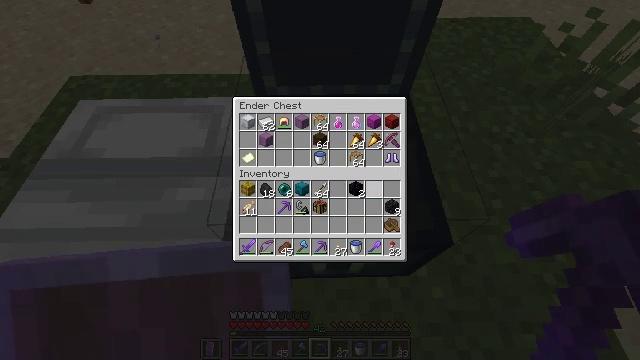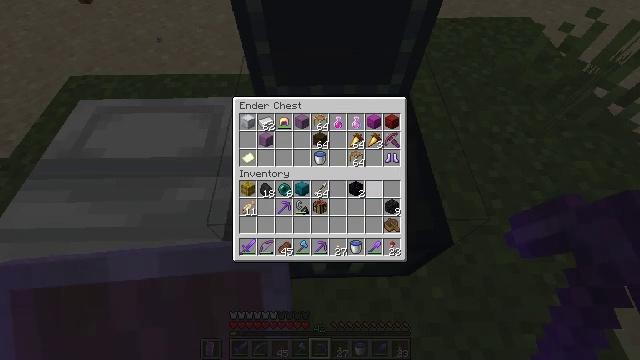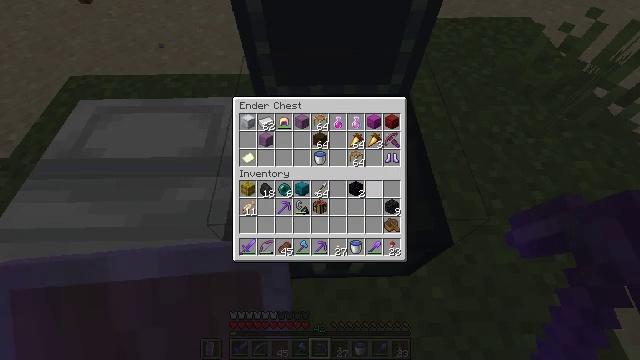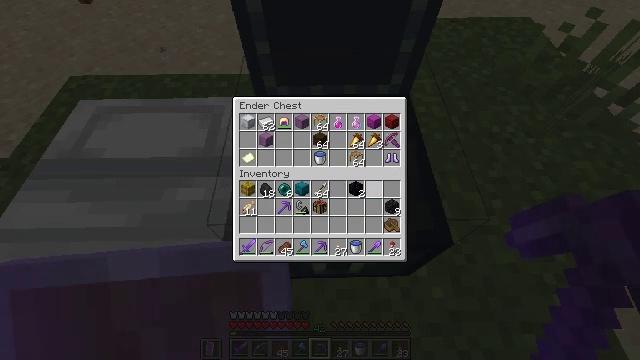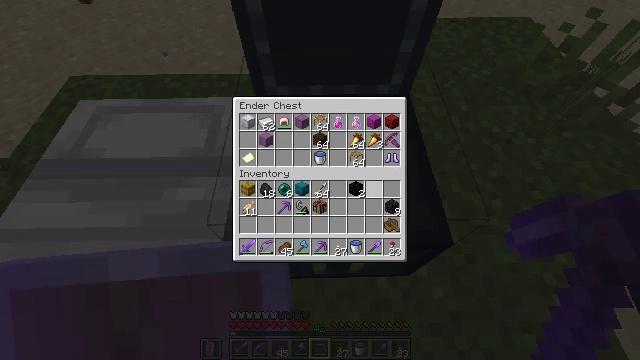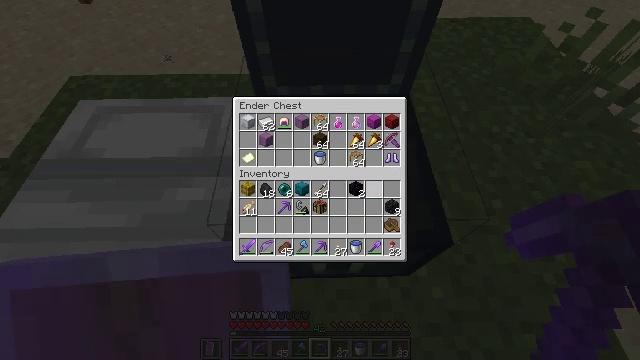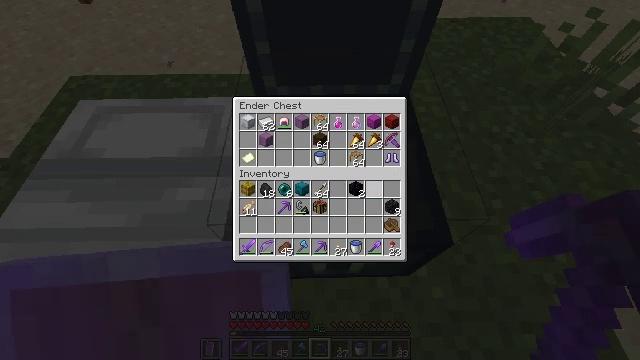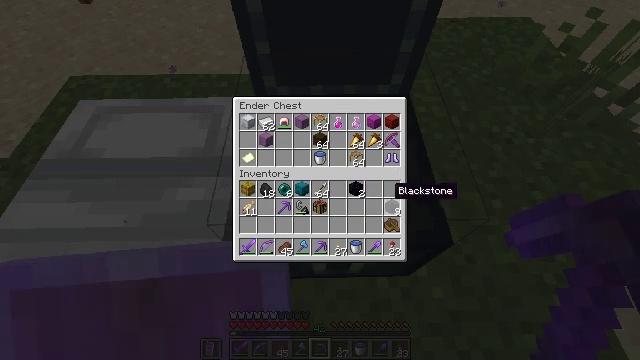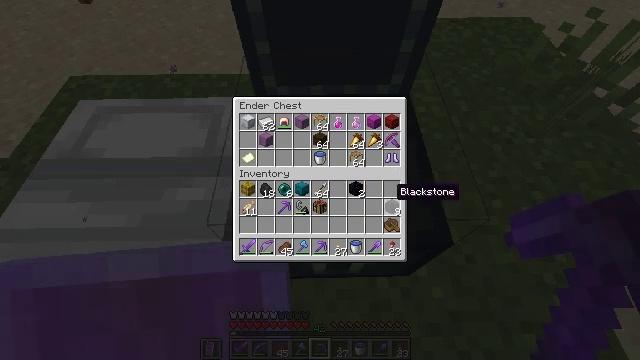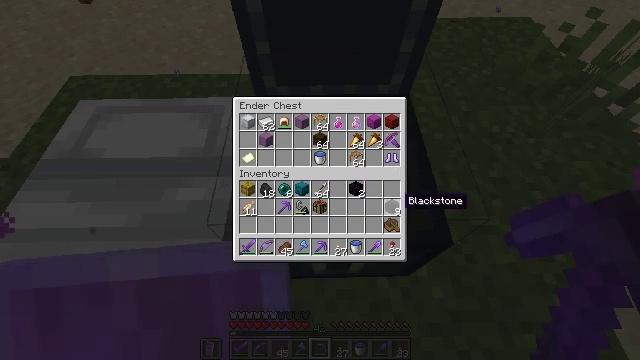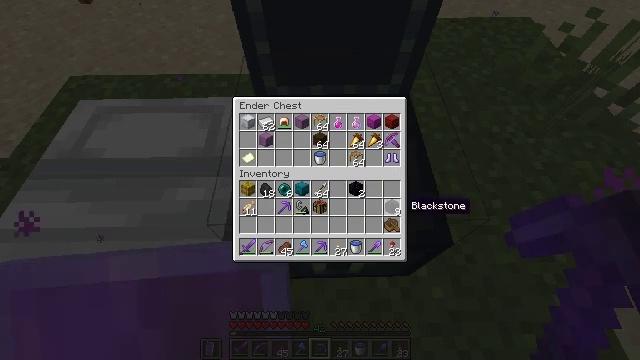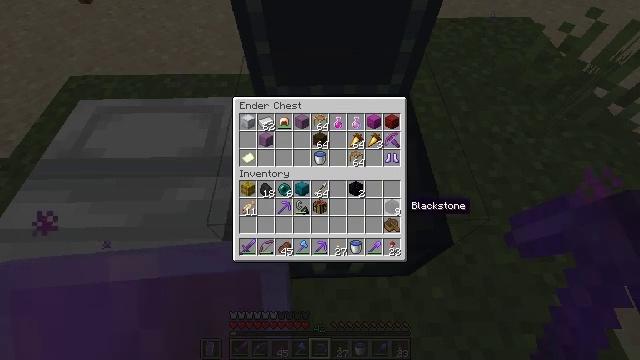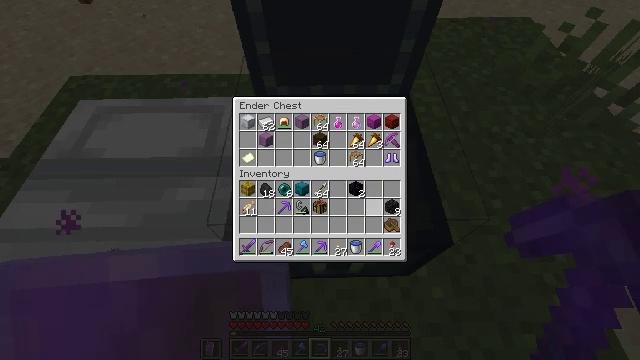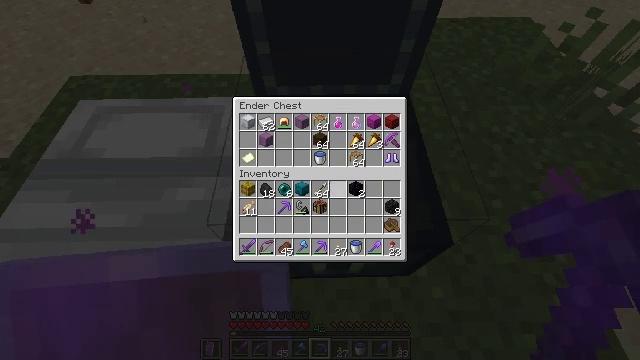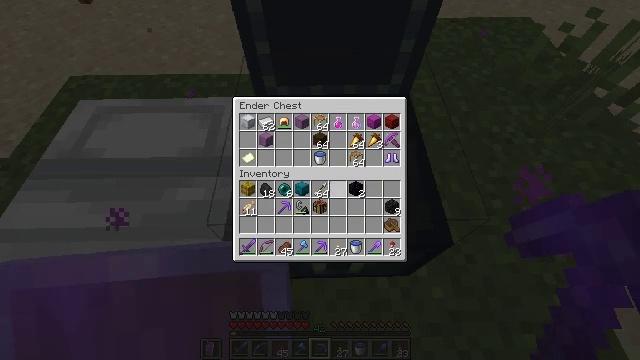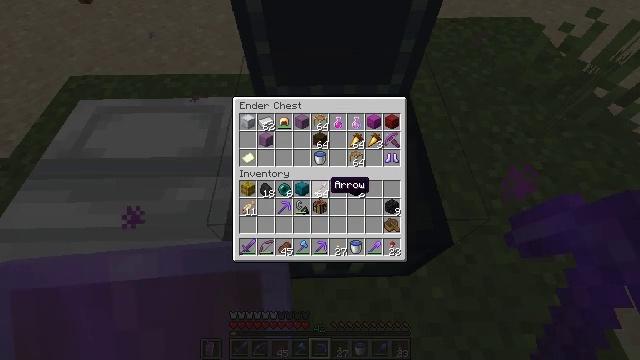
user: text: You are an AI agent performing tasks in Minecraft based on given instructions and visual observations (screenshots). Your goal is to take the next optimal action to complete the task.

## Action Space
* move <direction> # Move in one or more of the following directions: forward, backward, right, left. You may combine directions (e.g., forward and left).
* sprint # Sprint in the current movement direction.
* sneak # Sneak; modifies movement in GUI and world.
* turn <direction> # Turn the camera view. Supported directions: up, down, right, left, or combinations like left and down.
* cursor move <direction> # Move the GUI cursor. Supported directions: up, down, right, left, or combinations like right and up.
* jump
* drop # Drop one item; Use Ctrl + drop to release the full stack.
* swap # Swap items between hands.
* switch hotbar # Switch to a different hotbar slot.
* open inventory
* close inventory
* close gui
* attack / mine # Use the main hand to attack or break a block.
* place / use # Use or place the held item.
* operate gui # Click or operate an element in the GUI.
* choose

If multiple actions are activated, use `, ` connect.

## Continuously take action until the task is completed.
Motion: motion action
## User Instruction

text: Retrieve the white bed for later use.
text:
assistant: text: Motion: sneak, attack / mine
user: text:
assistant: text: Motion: sneak
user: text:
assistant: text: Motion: sneak
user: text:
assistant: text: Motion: sneak
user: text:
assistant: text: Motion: sneak
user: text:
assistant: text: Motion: sneak
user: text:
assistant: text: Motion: sneak, turn right
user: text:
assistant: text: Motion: sneak
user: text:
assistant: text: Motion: sneak, turn right and down
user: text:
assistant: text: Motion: sneak
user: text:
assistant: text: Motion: sneak
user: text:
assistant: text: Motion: sneak, turn left and up
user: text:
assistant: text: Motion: sneak, turn left and up
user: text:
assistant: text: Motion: sneak, turn left
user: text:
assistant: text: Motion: sneak, turn left
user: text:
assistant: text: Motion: sneak
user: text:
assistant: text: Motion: sneak
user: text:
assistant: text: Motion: sneak
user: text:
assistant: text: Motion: sneak
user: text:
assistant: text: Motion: sneak
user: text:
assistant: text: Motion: sneak
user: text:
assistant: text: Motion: sneak
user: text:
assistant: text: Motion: sneak
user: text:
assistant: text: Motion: sneak
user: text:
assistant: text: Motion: sneak
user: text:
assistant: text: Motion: sneak
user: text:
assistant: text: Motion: sneak
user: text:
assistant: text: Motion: sneak
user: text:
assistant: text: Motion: sneak, attack / mine
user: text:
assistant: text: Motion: sneak, attack / mine